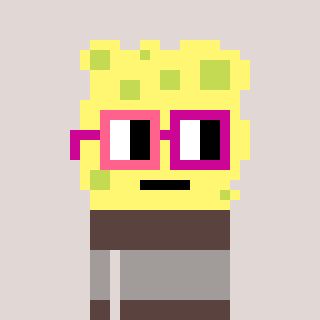
a pixel art character with square pink and red glasses, a sponge-shaped head and a darkbrown-colored body on a warm background